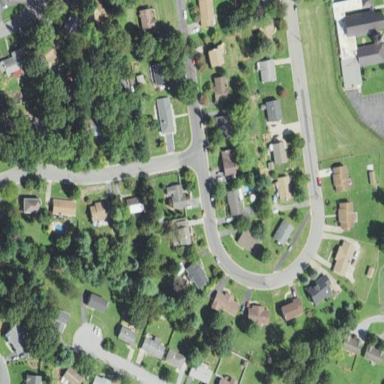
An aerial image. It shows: Residential area within neighborhood.